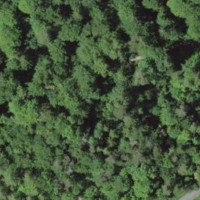
EUNIS habitat code: 41
Species observed at this site:
Cardamine heptaphylla